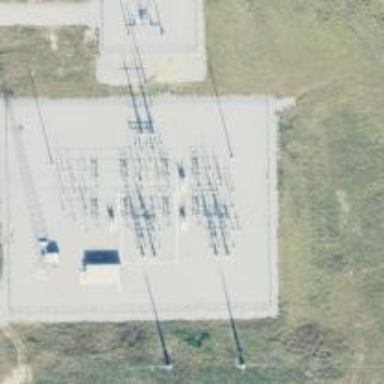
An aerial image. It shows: Switch for power supply.